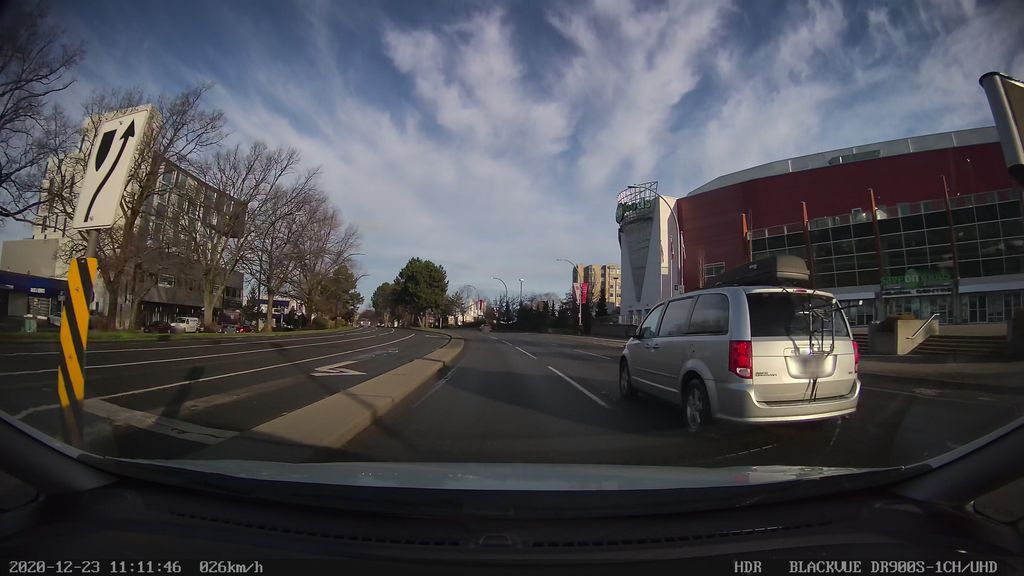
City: victoria